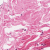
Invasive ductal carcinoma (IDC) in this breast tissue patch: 0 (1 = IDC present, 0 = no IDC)